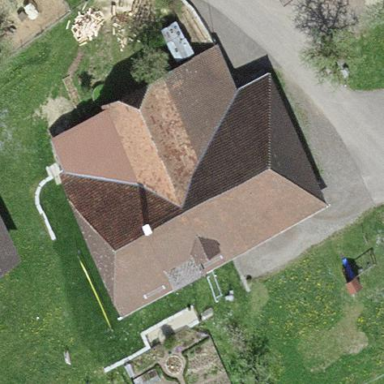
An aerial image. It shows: Farm building.